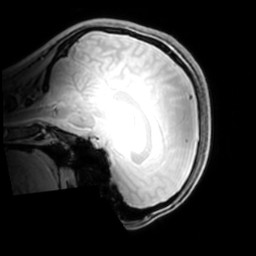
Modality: PDw
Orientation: sagittal
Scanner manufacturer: philips
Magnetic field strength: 7 T
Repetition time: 0.008 s
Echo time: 0.001974 s